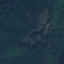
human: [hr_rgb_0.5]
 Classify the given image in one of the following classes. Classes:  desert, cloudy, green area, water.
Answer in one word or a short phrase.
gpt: green area